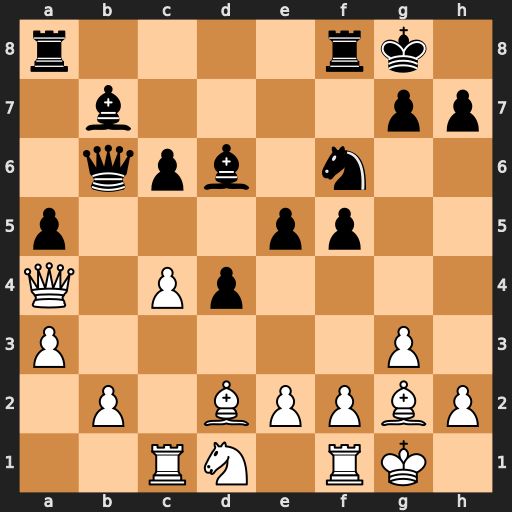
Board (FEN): r4rk1/1b4pp/1qpb1n2/p3pp2/Q1Pp4/P5P1/1P1BPPBP/2RN1RK1
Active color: w
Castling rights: -
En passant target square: -
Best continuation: c5 Bxc5 Qc4+ Kh8 Qxc5